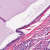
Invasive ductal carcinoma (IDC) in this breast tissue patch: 0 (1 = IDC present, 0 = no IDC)